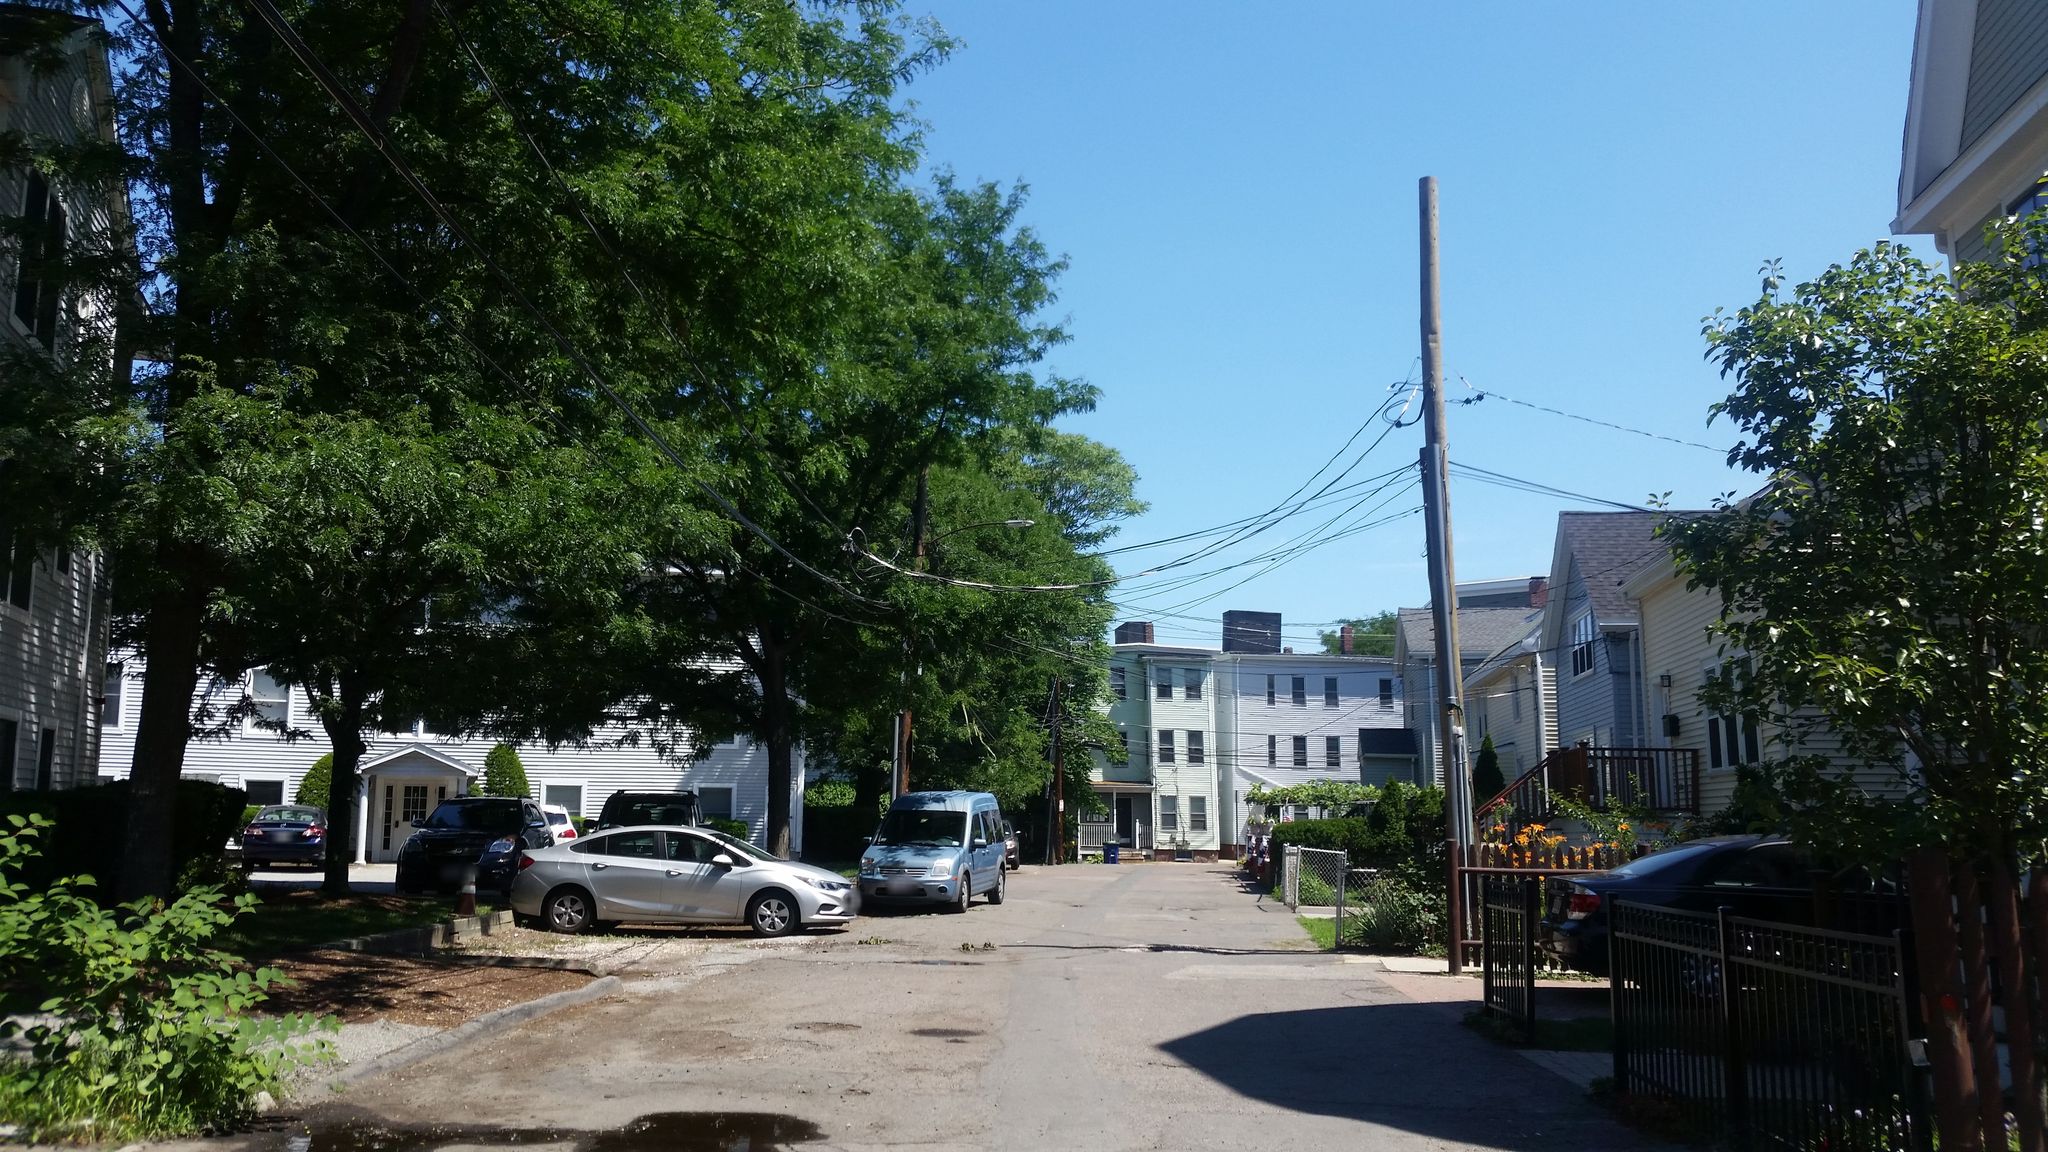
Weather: clear
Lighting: day
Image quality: good
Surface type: walking surface
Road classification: residential, footway
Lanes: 2
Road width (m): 7.3
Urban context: urban centre
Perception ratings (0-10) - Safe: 6.13, Lively: 4.62, Beautiful: 8.12, Boring: 5.23, Depressing: 3.11, Wealthy: 4.79